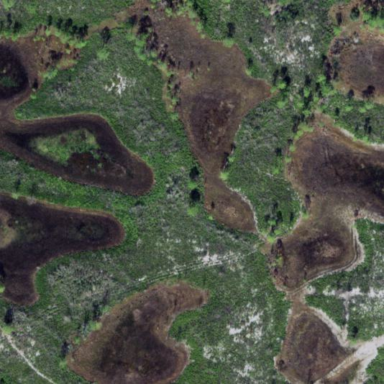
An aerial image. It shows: Marsh wetland.